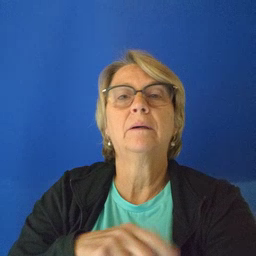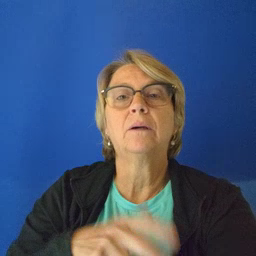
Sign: lion